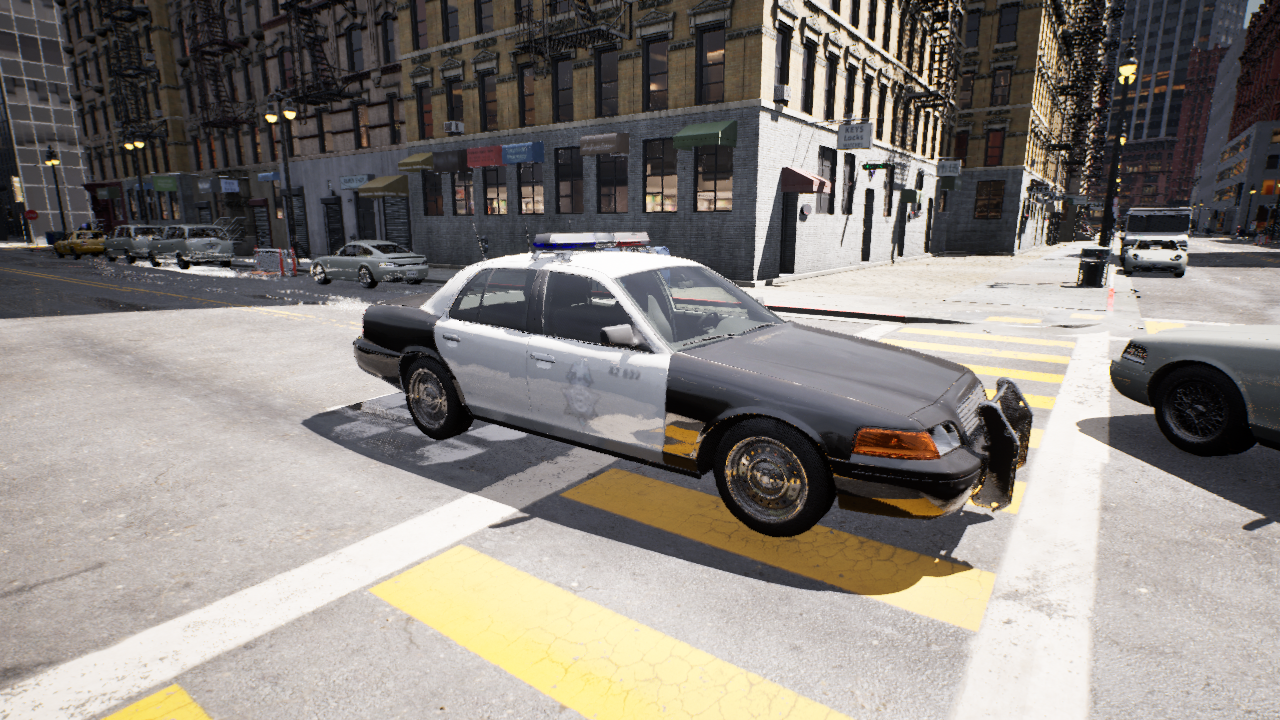
Venue: residential
Lighting: clear day
Vehicle rig: sedan